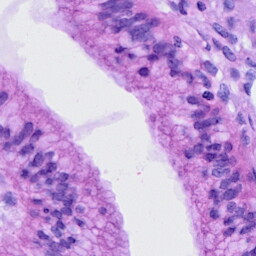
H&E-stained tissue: Cervix